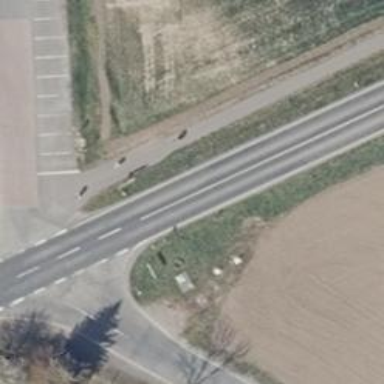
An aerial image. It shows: Secondary road with asphalt surface and sidewalk on the left.